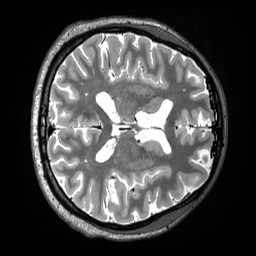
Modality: T2w
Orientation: axial
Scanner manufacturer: siemens
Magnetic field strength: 3 T
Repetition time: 3.2 s
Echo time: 0.563 s